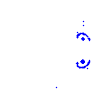
Particle: electron